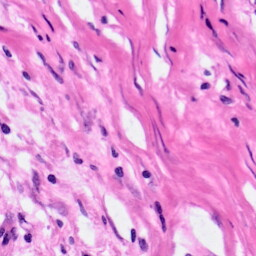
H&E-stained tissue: Pancreatic